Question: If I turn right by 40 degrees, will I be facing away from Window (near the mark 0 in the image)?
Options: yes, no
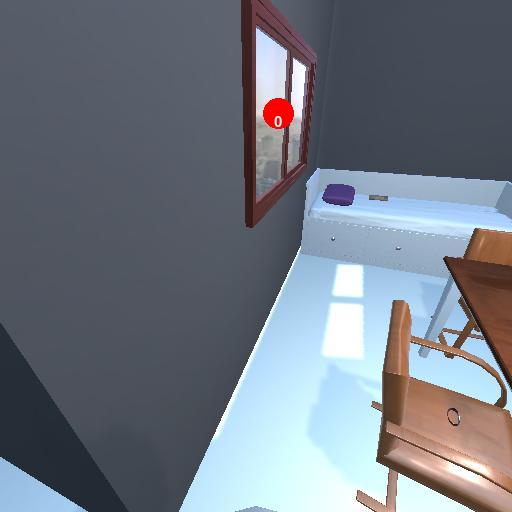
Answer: yes